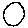
Label: circle